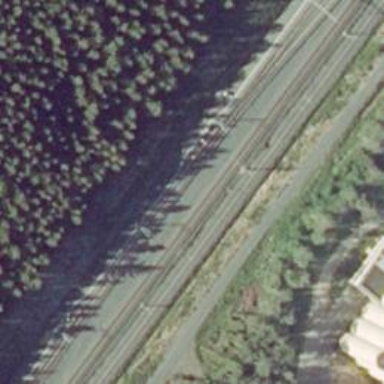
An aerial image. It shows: Railway with continuous electrified contact line.